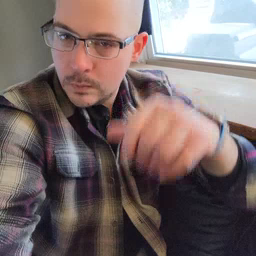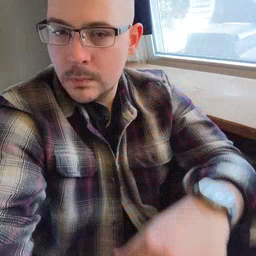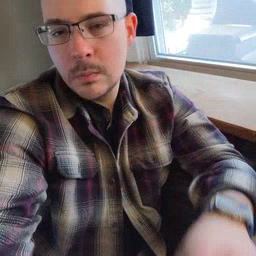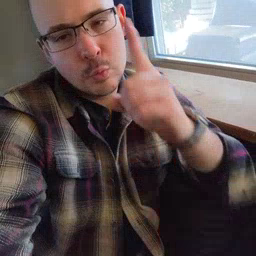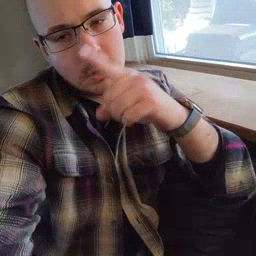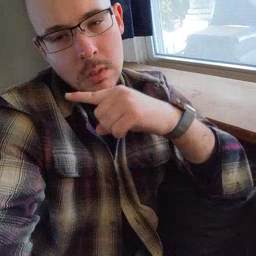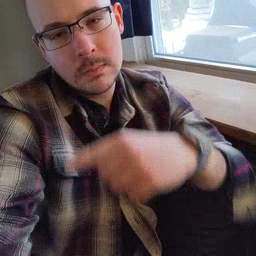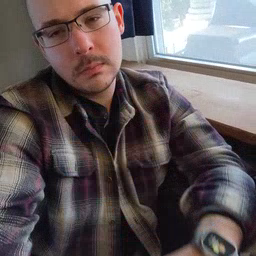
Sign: pretend